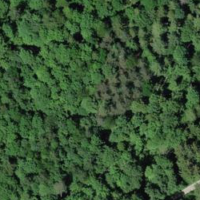
EUNIS habitat code: 41
Species observed at this site:
Petasites albus
Fagus sylvatica